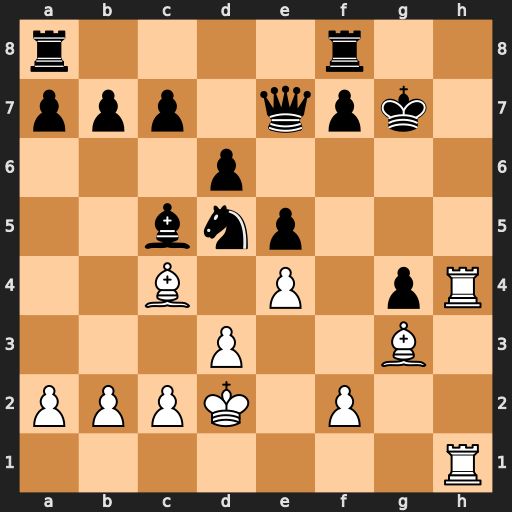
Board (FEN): r4r2/ppp1qpk1/3p4/2bnp3/2B1P1pR/3P2B1/PPPK1P2/7R
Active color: w
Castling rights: -
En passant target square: -
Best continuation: Rxg4+ Qg5+ Rxg5+